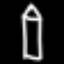
Label: pencil